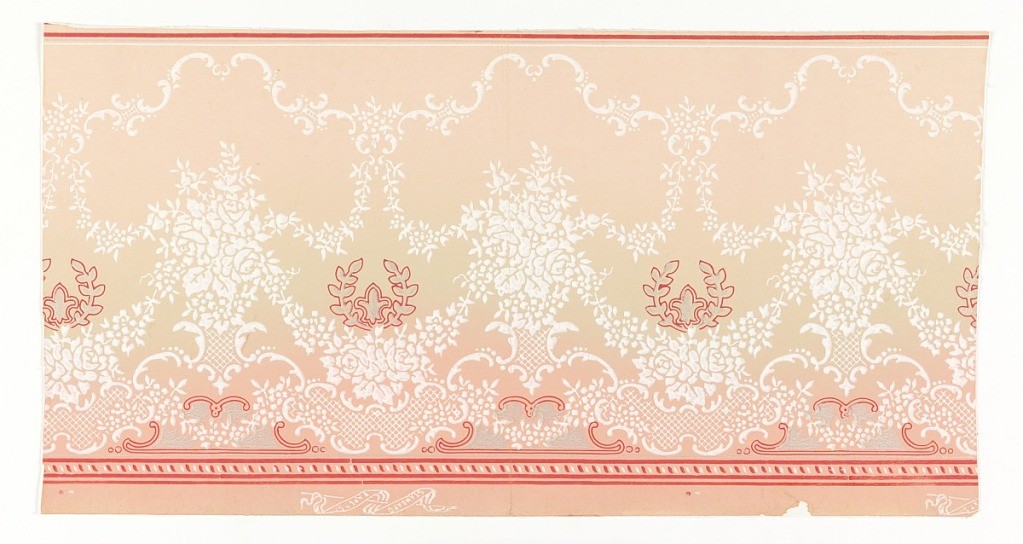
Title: Border
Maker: Standard Wall-Paper Company, Standard Wall-Paper Company, Sandy Hill, New York
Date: ca. 1900
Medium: Machine-printed paper
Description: White clusters of flowers and garlands connected by scrolls on paper shaded from pink to greenish gray.